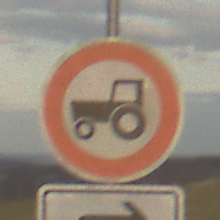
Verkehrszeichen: VerbotKraftfahrzeugeZuegeNichtSchneller25
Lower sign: RichtungsangabeDurchPfeile5
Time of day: SunriseSunset
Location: Outdoor (Nature)
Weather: PartlyCloudy
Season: NotSpecified
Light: Natural